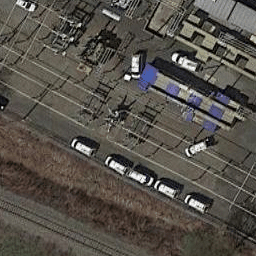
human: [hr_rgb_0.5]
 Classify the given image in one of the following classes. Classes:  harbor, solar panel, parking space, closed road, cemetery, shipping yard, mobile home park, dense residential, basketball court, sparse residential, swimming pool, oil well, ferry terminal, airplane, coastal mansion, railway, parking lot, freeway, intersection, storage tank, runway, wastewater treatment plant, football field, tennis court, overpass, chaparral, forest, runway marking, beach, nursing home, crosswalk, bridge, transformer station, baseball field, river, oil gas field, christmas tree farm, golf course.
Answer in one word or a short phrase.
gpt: transformer station